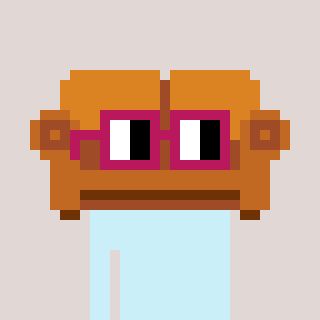
a pixel art character with square dark red glasses, a couch-shaped head and a darkbrown-colored body on a warm background